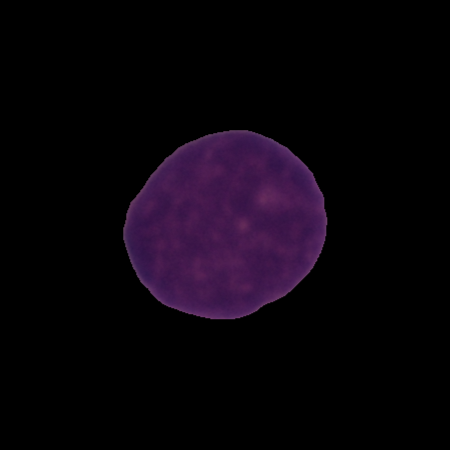
Label: cancer